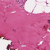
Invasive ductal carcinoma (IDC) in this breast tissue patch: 0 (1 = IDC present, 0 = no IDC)